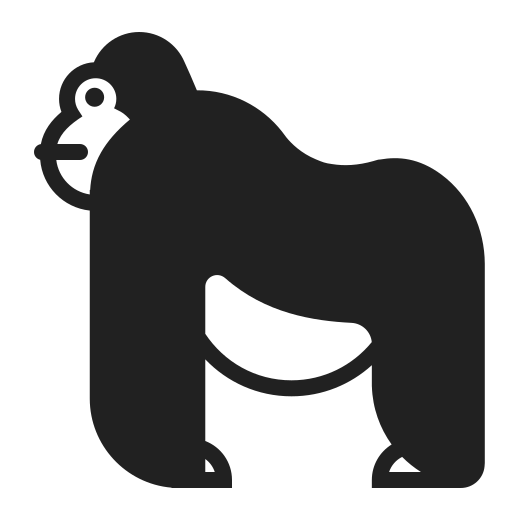
gorilla high contrast